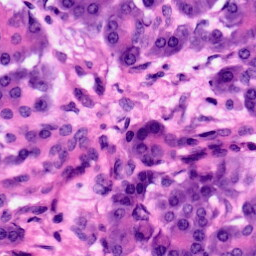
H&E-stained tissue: Pancreatic